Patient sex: F
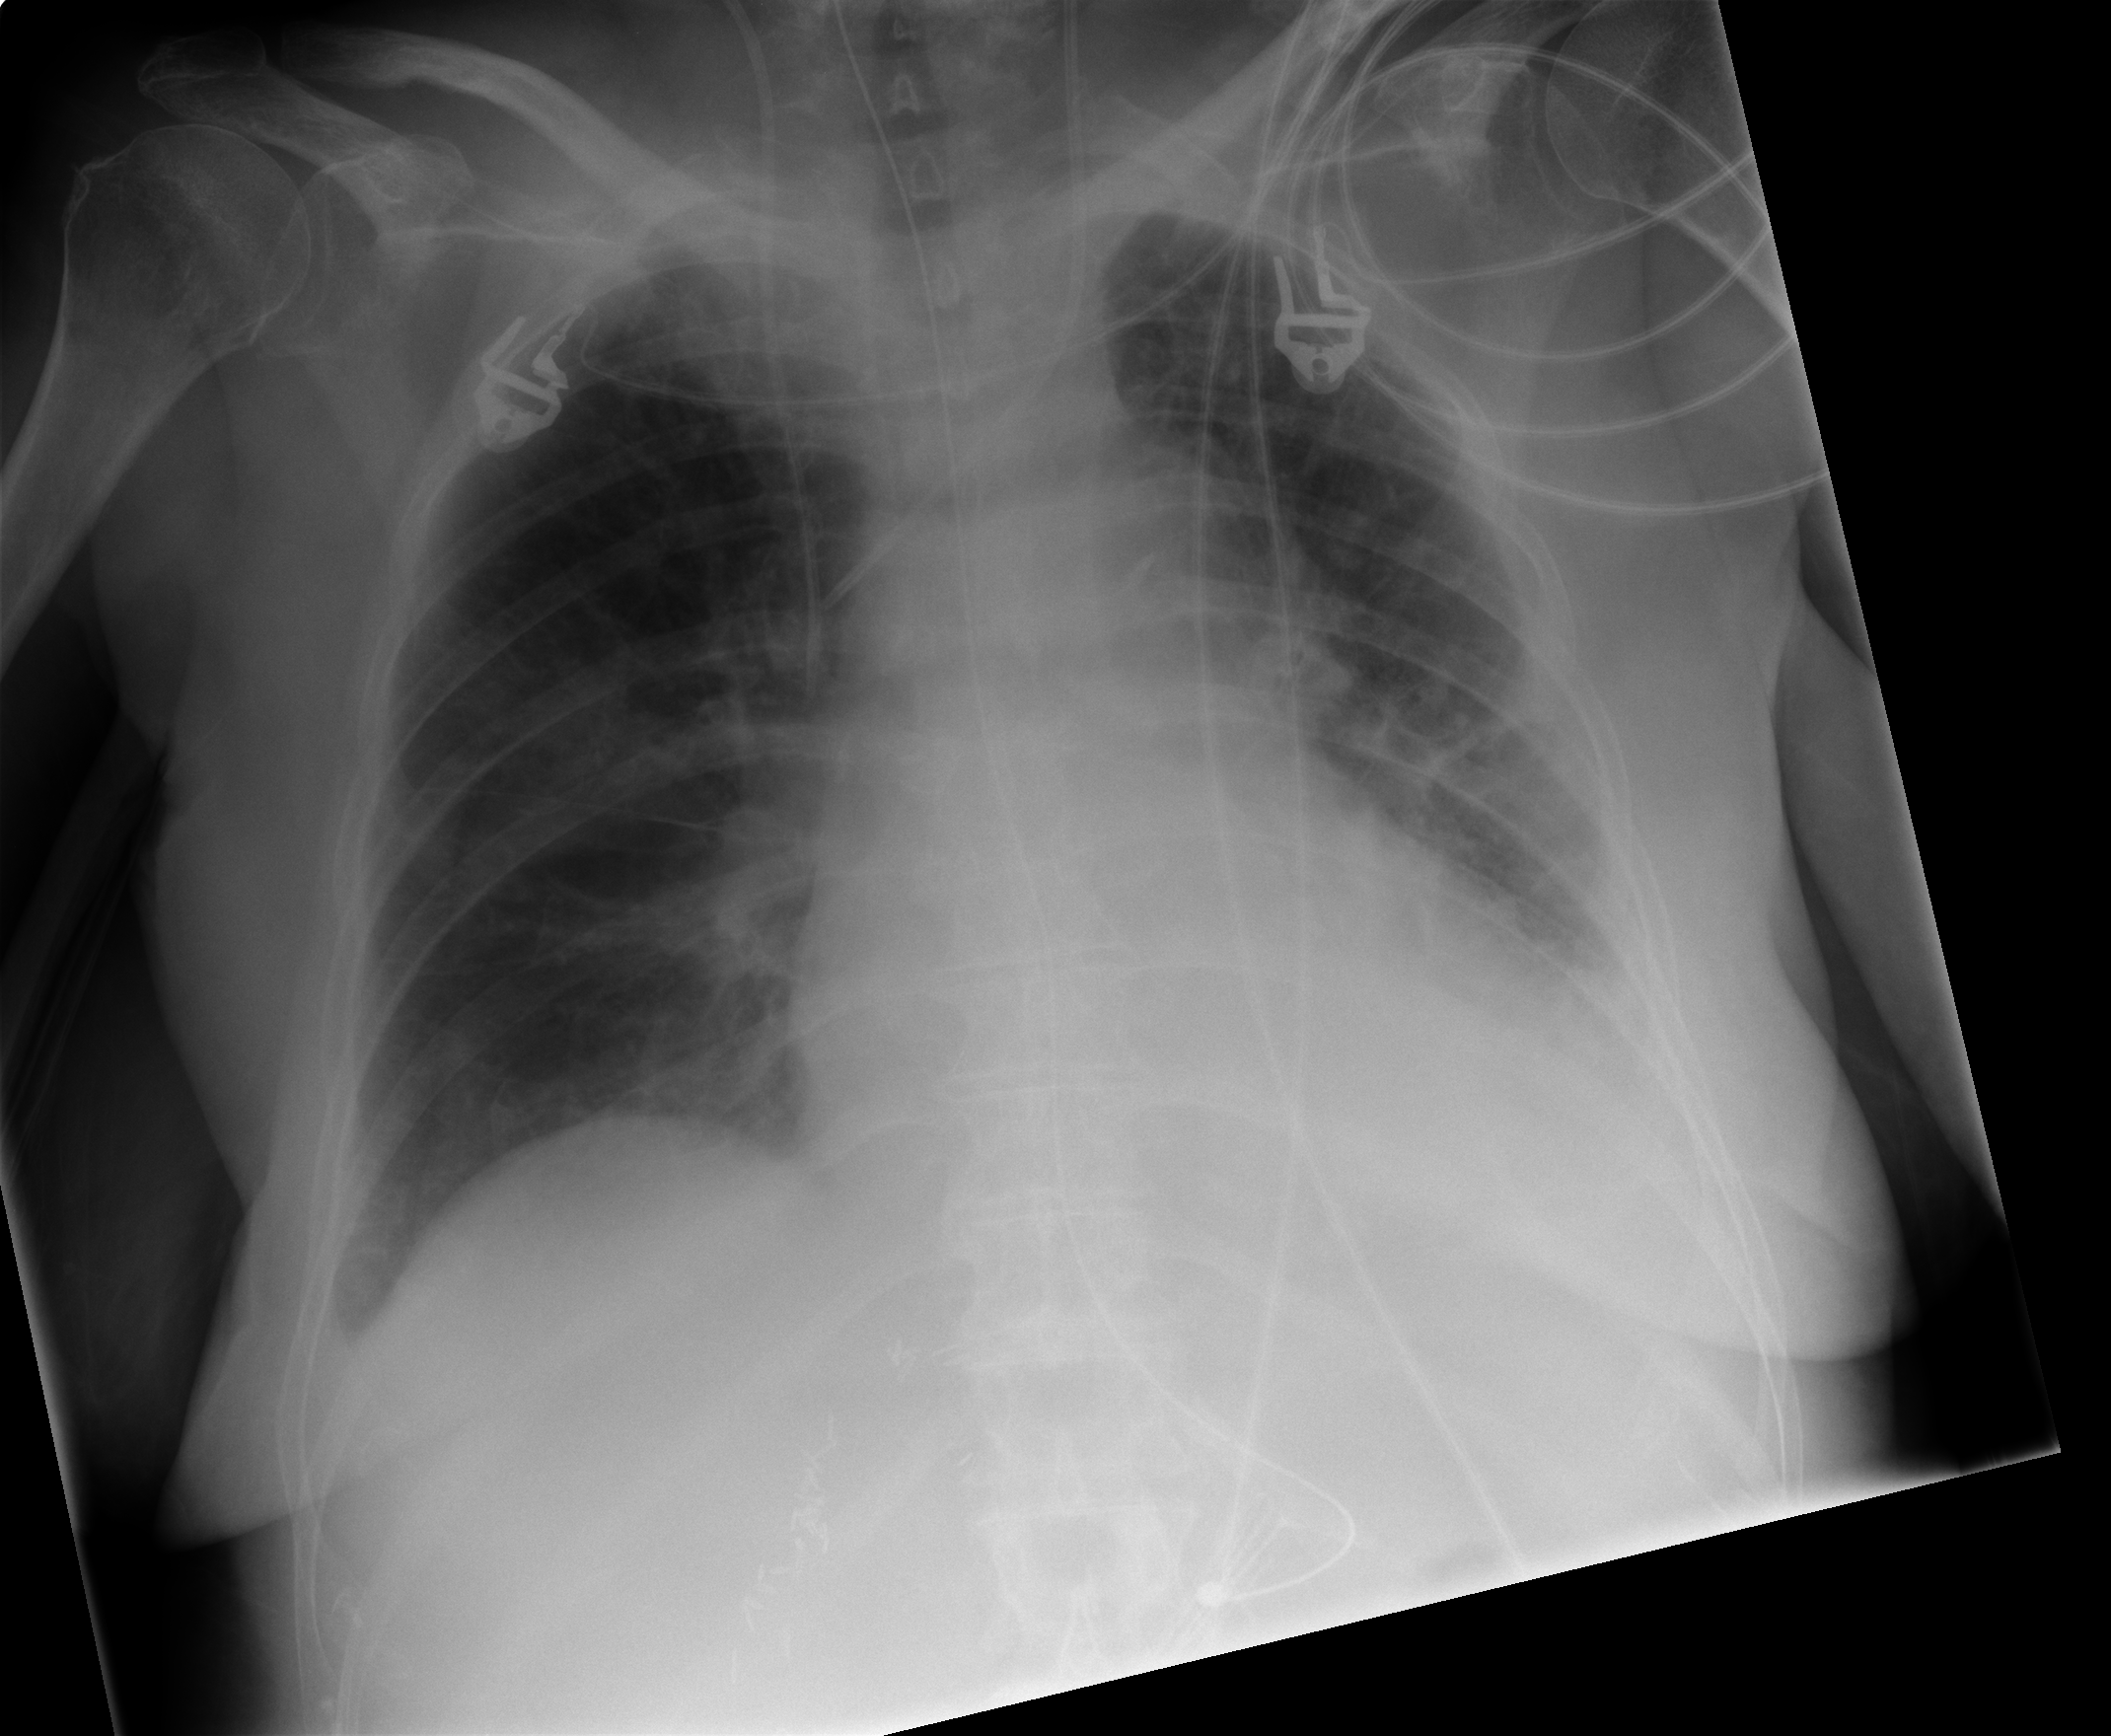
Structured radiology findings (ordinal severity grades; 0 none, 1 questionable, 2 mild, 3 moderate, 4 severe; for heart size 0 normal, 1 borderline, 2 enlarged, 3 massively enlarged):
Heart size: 2
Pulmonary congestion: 2
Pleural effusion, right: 0
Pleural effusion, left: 2
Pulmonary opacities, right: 0
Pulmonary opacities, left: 2
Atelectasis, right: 1
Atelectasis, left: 2